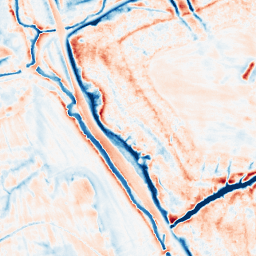
Category: edge_preserving
Decomposition family: anisotropic_diffusion
Decomposition parameters: iterations: 50
kappa: 30
gamma: 0.2
Upsampling method: cubic_mitchell
Upsampling parameters: scale: 8
Upsampling scale: 8